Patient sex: M
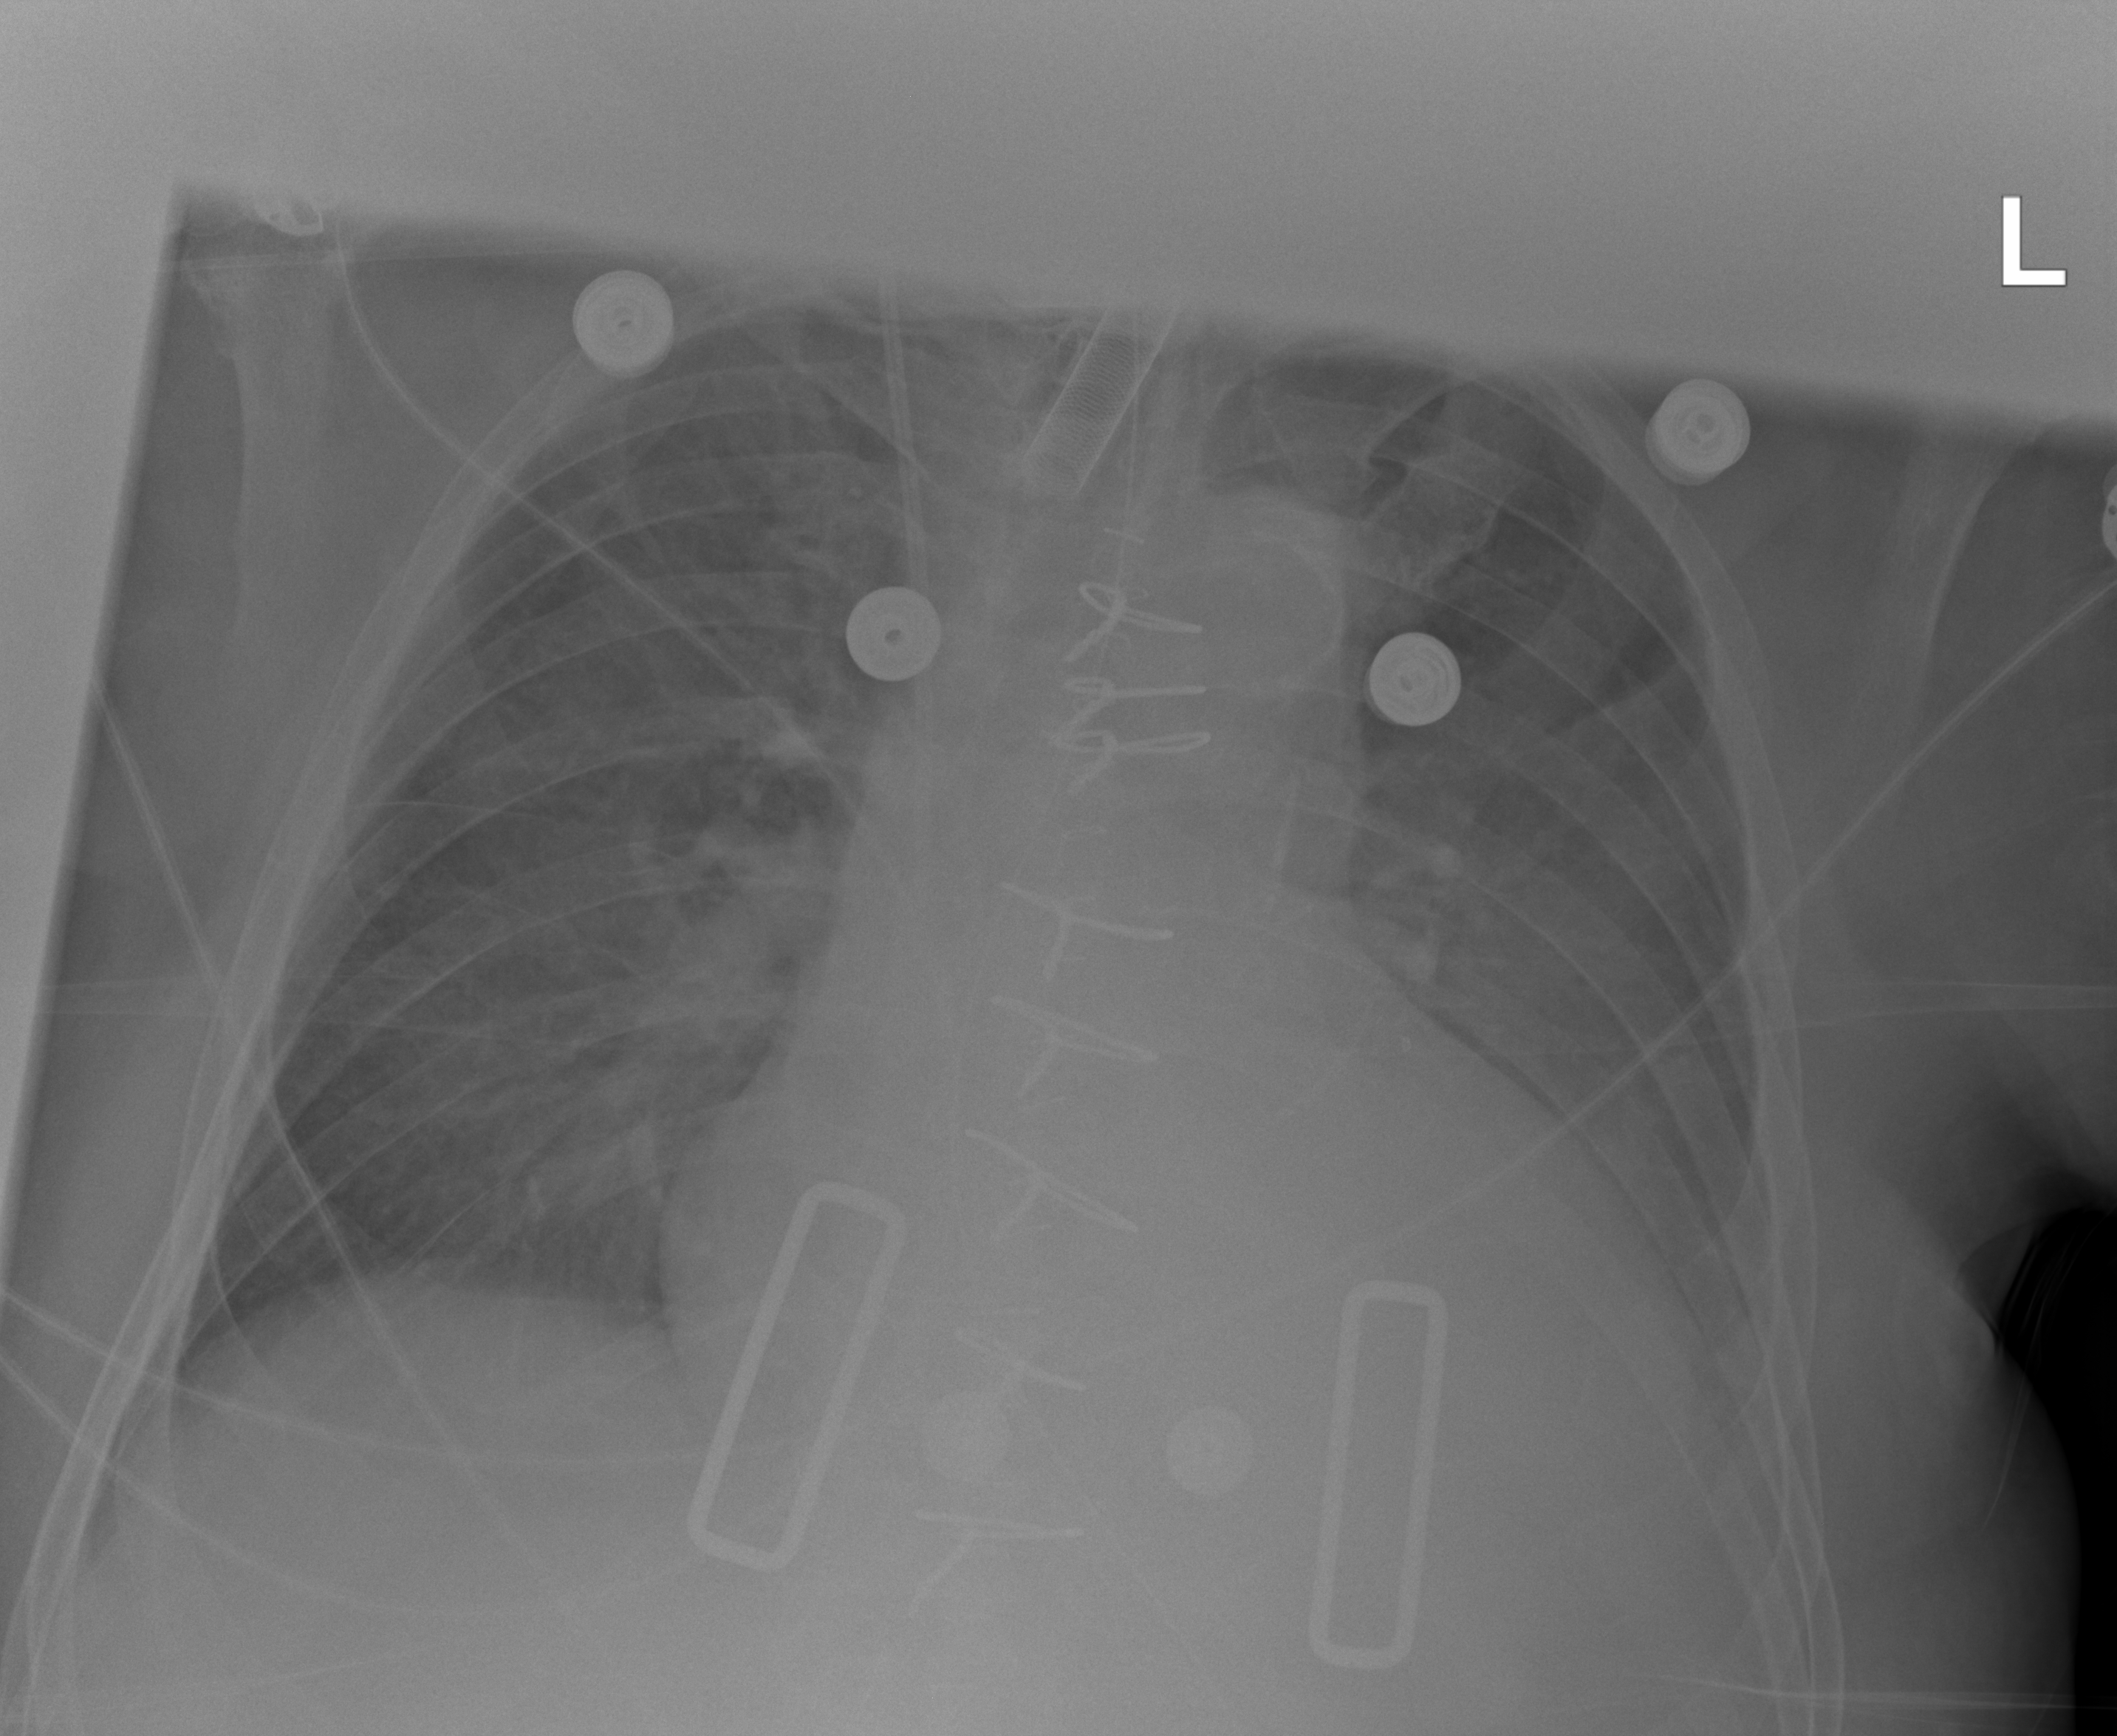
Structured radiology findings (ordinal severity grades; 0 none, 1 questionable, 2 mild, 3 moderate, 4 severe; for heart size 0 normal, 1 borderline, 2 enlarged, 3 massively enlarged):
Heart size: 2
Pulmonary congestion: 2
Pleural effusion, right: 0
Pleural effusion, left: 2
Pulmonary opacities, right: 2
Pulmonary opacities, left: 2
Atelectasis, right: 2
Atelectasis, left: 2